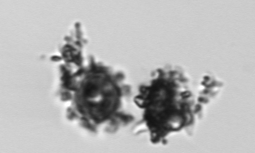
Label: Thalassiosira_TAG_external_detritus